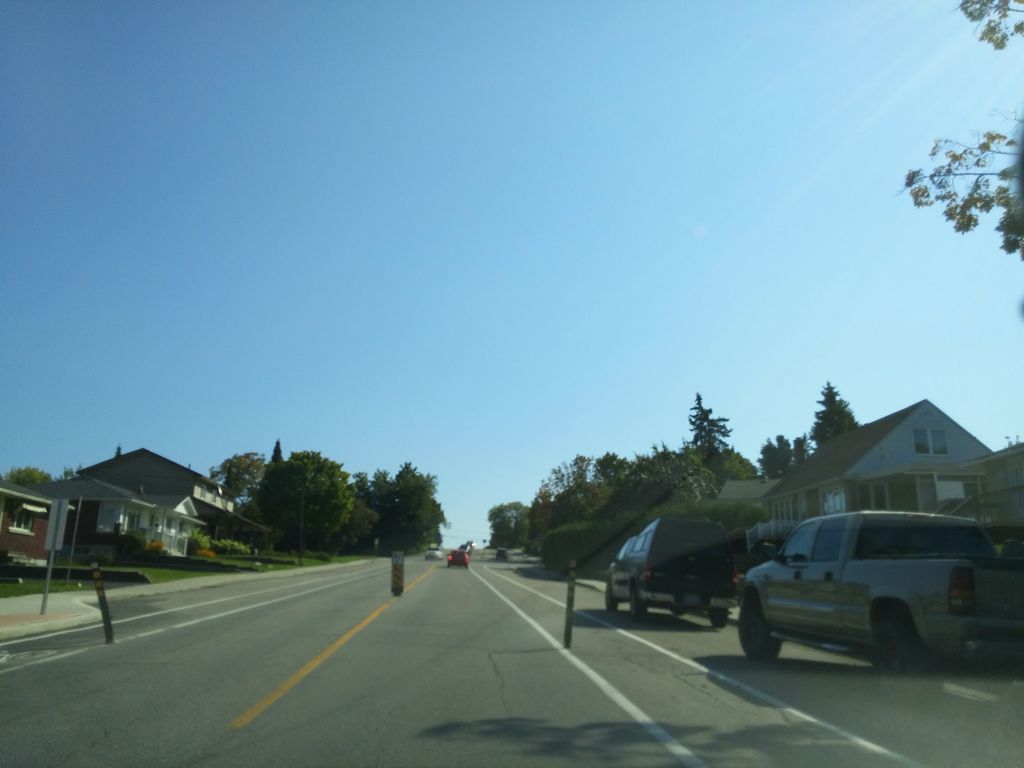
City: ottawa-gatineau